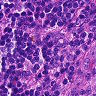
Metastatic tissue present: no